Question: I have to generate a xml file that looks exactly like this (only the values will be changed):
'''
<emotionml version="1.0" xmlns="http://www.w3.org/2009/10/emotionml">
<emotion xmlns="http://www.w3.org/2009/10/emotionml" category-set="http://www.w3.org/TR/emotion-voc/xml#fsre-categories" start="1508862134106" duration="30">
<category name="anger" value="0.00"/>
<category name="contempt" value="0.20"/>
<category name="disgust" value="0.43"/>
<category name="fear" value="0.00"/>
<category name="joy" value="0.00"/>
<category name="sadness" value="0.03"/>
<category name="surprise" value="0.21"/>
</emotion>
<BEHAVIOR start="1508862134106" duration="30">
<category name="Engaged" value="0.08"/>
</BEHAVIOR>
</emotionml>
'''
My tries always return something like this (this xml down is a test that Im doing to learn how to built the emotions one):
<URL>

Resuming: my xml ins not idented, the head starts with the xml tag (i want to start with the emotionml tag) and I don't know how to make the emotion tag with its attributes.
EDIT 1: (my code)
'''
function index(){
$pessoa = [
'person' => [
$_POST['username'] => 'nome',
$_POST['email'] => 'email',
$_POST['sexo'] => 'sexo',
]
];
$xml = '<emotionml version="1.0" xmlns="http://www.w3.org/2009/10/emotionml"></emotionml>';
array_walk_recursive($pessoa, array($xml, 'addChild'));
print($xml->asXML());
$xmlFile = fopen("teste.xml", "a");
$escreve = fwrite($xmlFile, $xml->asXML());
fclose($xmlFile);
}
'''
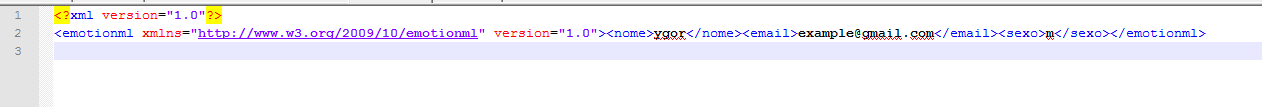
Answer: SimpleXML isn't very good at formatting output, you have to use DOMDocument and the various options to give you something a bit more as your expecting...
'''
$dom = new DOMDocument('1.0');
$dom->preserveWhiteSpace = false;
$dom->formatOutput = true;
$dom->loadXML($xml->asXML());
$dom->save("teste.xml");
'''
This replaces the file writing that you currently have. It takes the output from '$xml->asXML()' and loads it into a DOMDocument and formats the output to the file.
To exclude the xml tag, you have to do some more processing, instead of the $dom->save at the end of the above code, you have to go back to writing the file out yourself, but this time using the output from the above code...
'''
$dom = new DOMDocument('1.0');
$dom->preserveWhiteSpace = false;
$dom->formatOutput = true;
$dom->loadXML($xml->asXML());
file_put_contents("teste.xml", $dom->saveXML($dom->documentElement));
'''